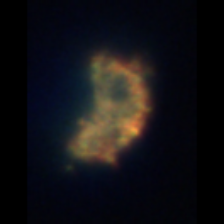
Taxon: Unknown_detritus
Group: Unknown